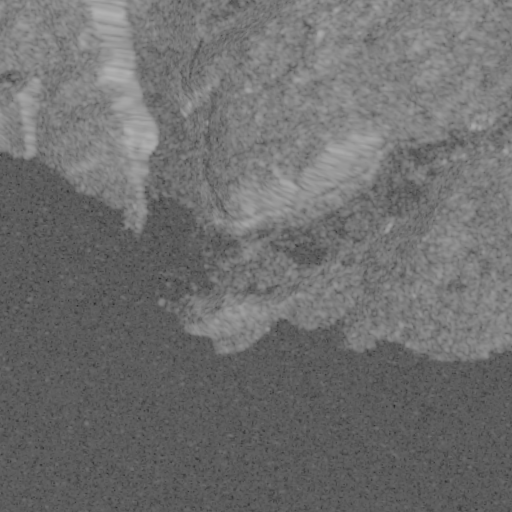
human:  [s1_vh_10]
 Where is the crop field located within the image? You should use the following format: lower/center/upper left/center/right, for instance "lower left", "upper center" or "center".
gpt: The crop field is located in the upper right of the image.
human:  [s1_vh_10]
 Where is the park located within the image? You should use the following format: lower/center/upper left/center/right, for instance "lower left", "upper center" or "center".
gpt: The park is located in the upper right of the image.
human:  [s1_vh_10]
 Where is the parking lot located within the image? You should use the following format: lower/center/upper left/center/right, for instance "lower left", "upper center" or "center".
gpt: The parking lot is located in the center right of the image.
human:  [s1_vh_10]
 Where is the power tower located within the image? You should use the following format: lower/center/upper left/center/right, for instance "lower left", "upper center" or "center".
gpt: There is no power tower in the image.

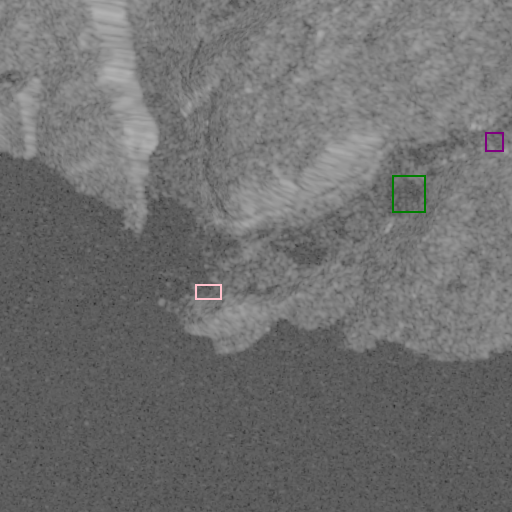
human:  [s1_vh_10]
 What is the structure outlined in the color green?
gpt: The structure outlined in green is a crop field.
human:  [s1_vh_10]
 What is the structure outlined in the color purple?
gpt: The structure outlined in purple is a park.
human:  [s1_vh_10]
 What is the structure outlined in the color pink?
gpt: The structure outlined in pink is a parking lot.
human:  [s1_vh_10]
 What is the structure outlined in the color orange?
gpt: There is no orange outline.